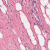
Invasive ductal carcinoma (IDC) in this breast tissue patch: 0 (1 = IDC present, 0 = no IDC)